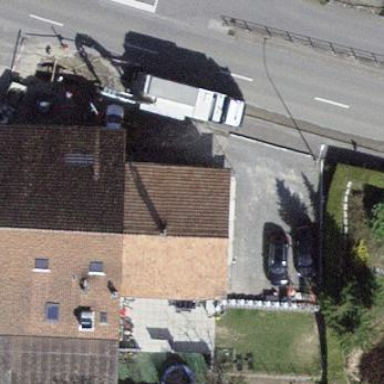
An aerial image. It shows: Building with tiled roof.